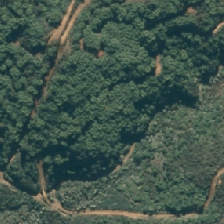
Land cover: broadleaved_indigenous_hardwood